Question: Please how to delete all columns name's "NaN" in Pandas DataFrame

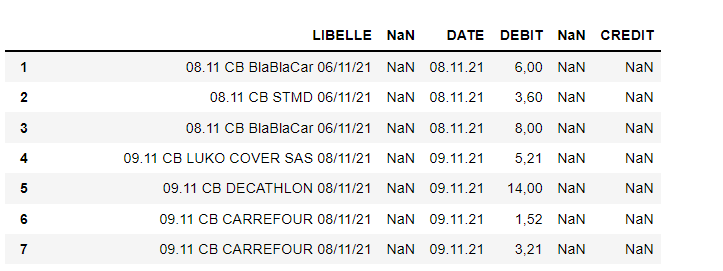
Answer: Try this :
'''
df = df.loc[:, df.columns.notna()]
'''